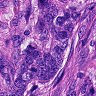
Metastatic tissue present: yes